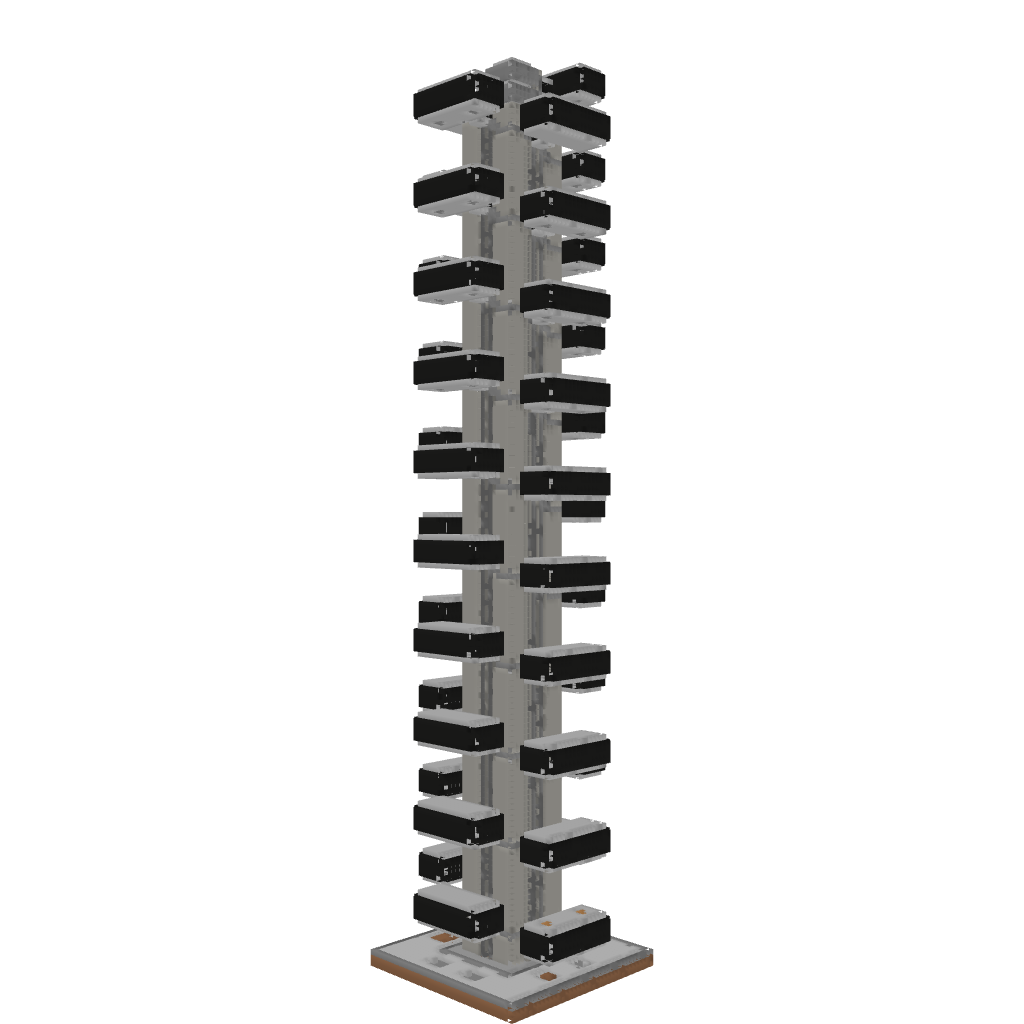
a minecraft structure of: Modern Tower